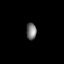
Tissue: prostate
Cell type: Fibroblasts
Senescence score: 0.7792
Nuclear area (px): 169
Mean DAPI intensity: 119.13